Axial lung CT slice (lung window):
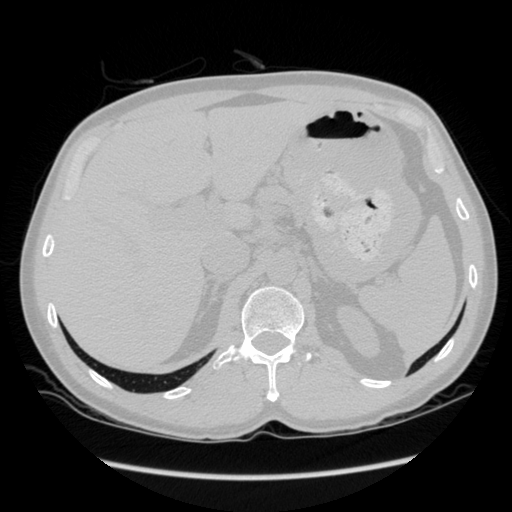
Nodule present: no